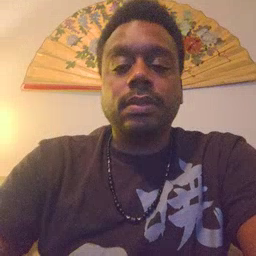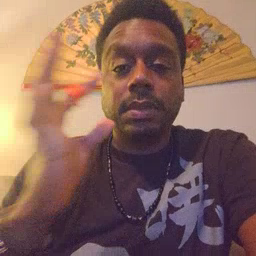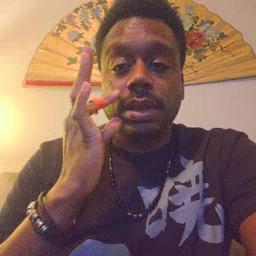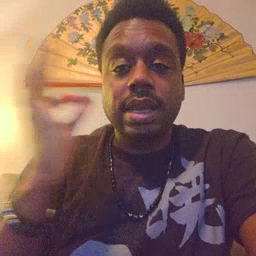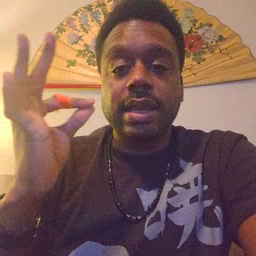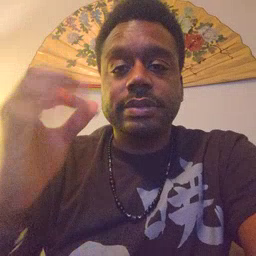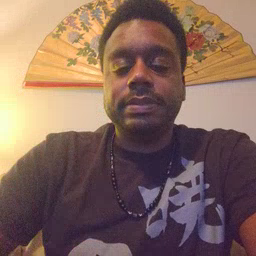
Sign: cat